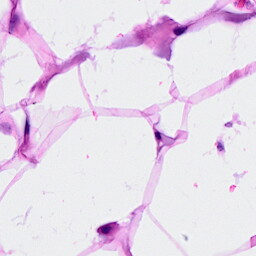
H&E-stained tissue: Breast